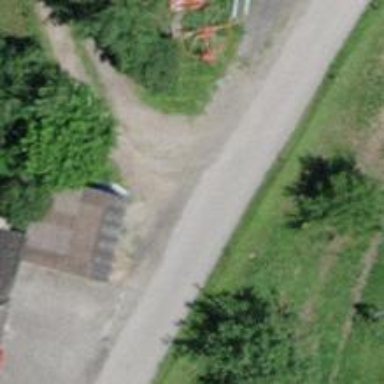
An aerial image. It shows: Residential road with asphalt surface and no sidewalks.